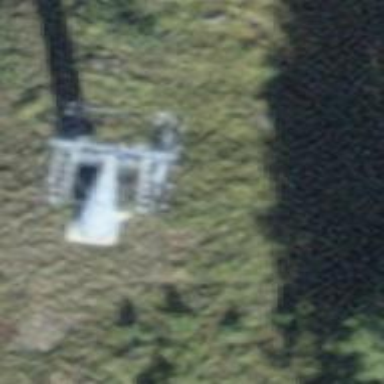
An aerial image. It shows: Pylon used for aerialway.